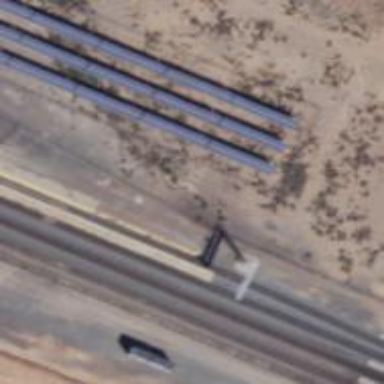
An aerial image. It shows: Rail spur service.